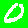
Digit: 0